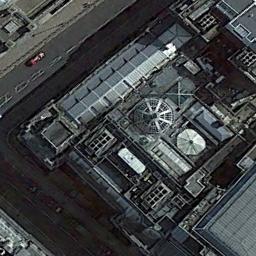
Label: church